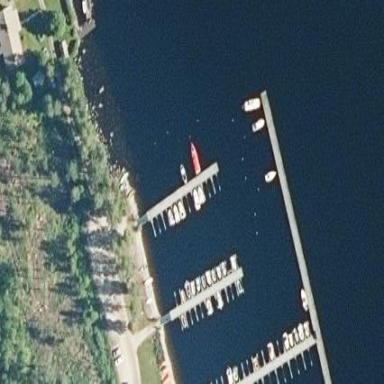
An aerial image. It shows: Man-made pier.